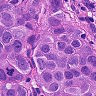
Metastatic tissue present: yes